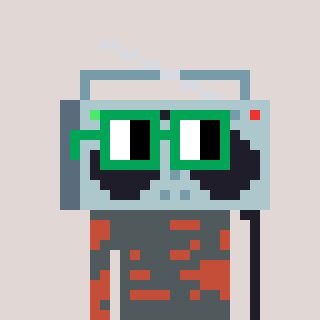
a pixel art character with square green glasses, a boombox-shaped head and a rust-colored body on a warm background